Field crop: tomato
Growth stage: 2
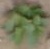
Species: solanum